Interaction volume radius: 10 \u00c5
Interaction volume height: 20 \u00c5
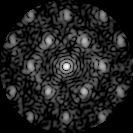
Disorder parameter: 0.4415